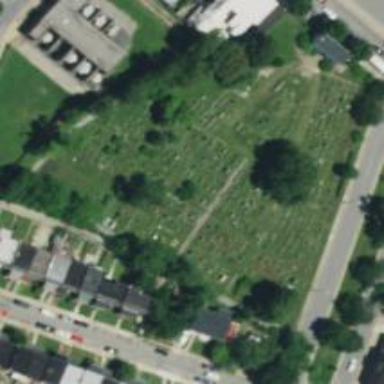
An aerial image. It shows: Cemetery.